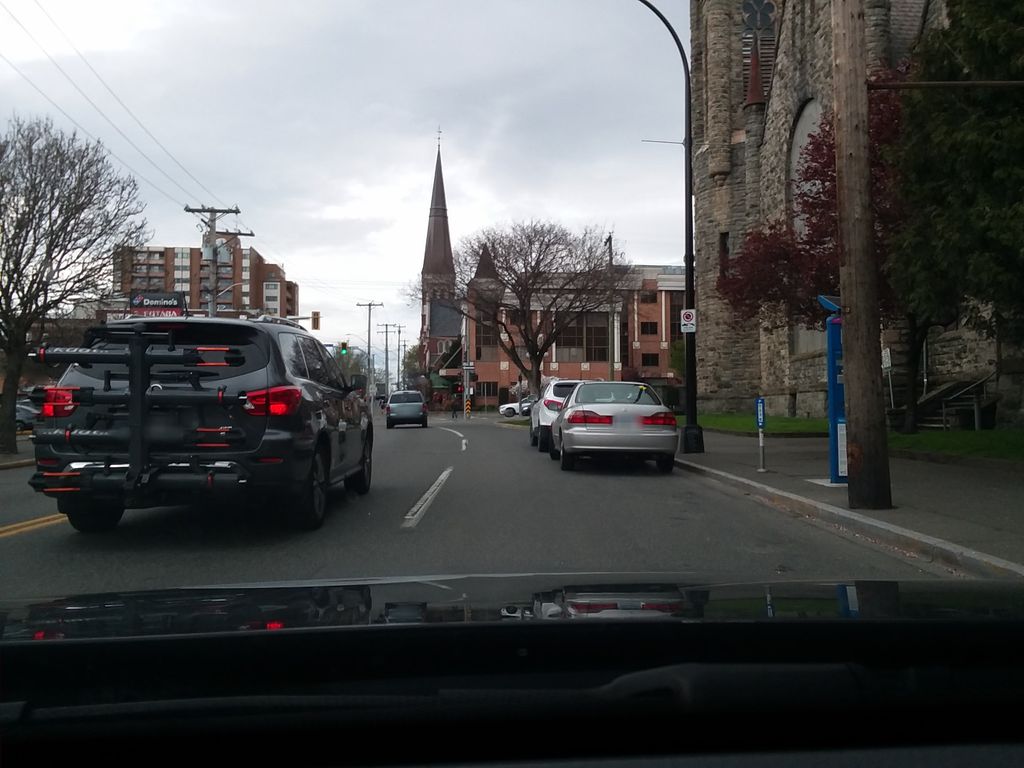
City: victoria